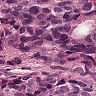
Metastatic tissue present: yes